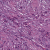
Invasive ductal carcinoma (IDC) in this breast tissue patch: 1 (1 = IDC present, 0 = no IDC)